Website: macys
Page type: customer-info-address
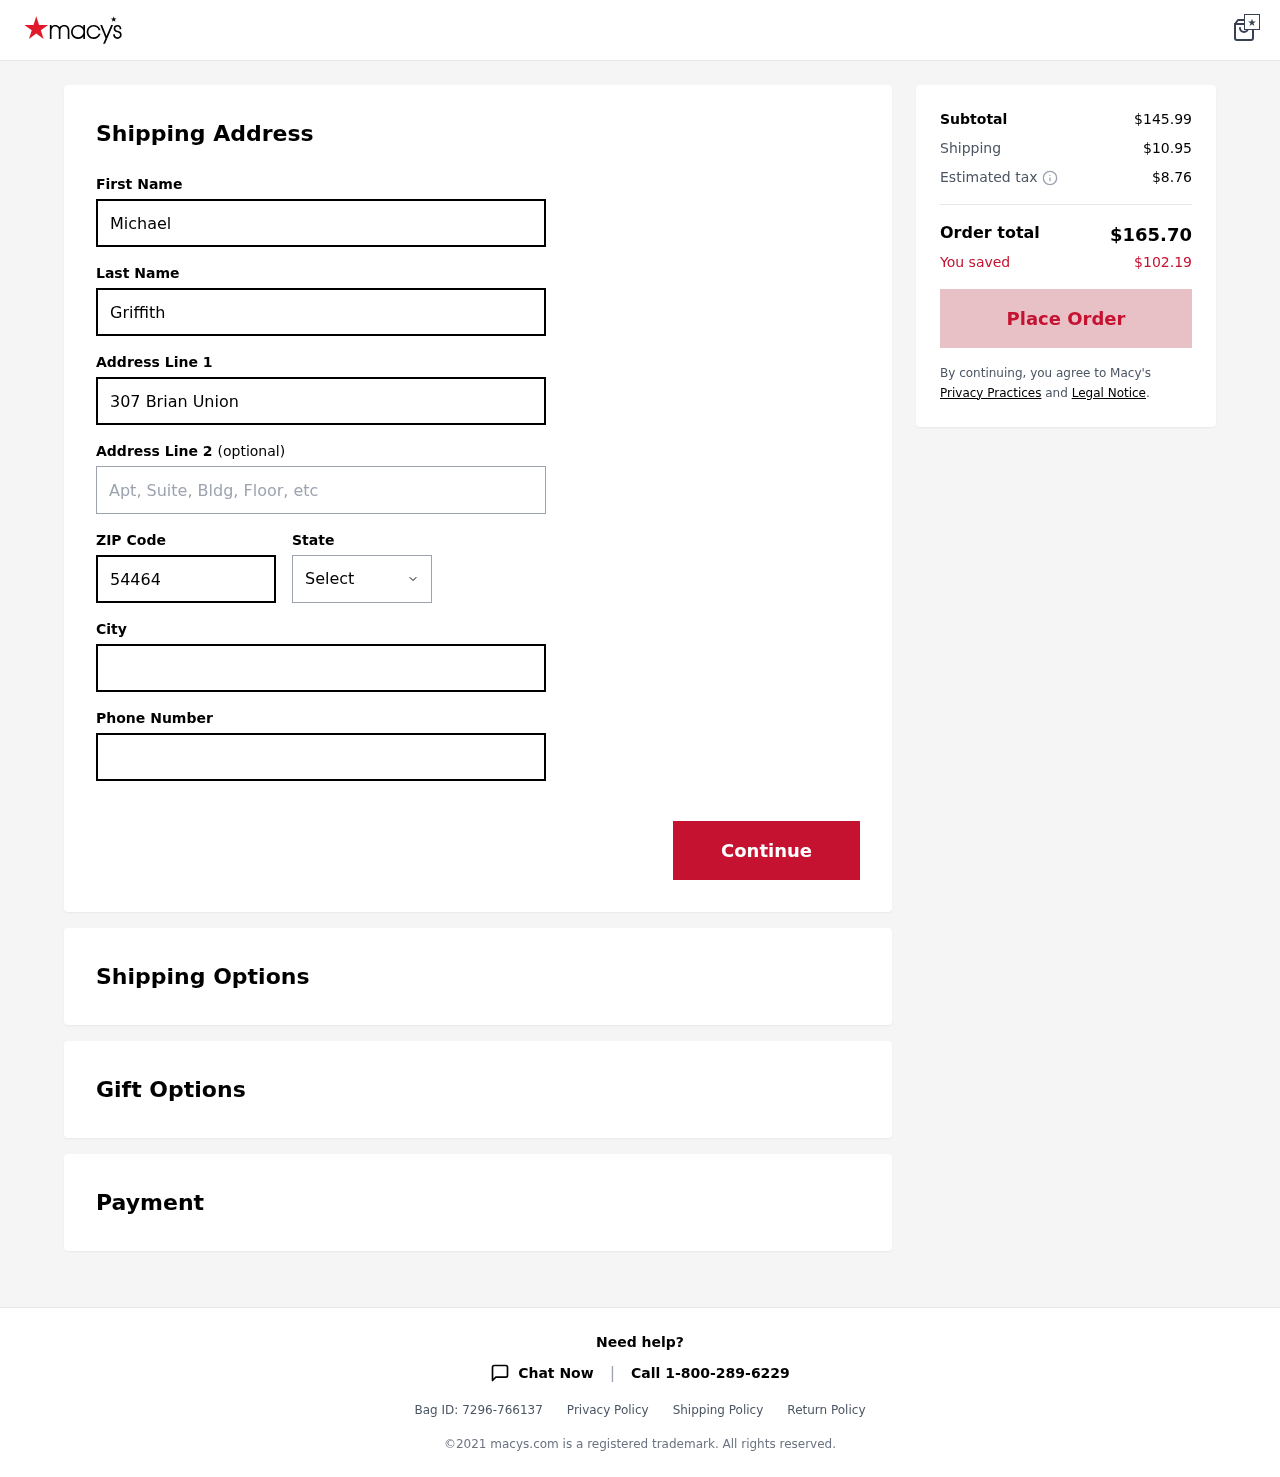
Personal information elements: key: PII_CITY
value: Kristinachester
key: PII_FIRSTNAME
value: Michael
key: PII_LASTNAME
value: Griffith
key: PII_PHONE
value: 9319513660
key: PII_POSTCODE
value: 54464
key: PII_STATE
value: South Carolina
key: PII_STREET
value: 307 Brian Union
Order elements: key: ORDER_SUBTOTAL
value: $145.99
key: ORDER_SHIPPING_COST
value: $10.95
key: ORDER_TAX
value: $8.76
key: ORDER_TOTAL
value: $165.70
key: ORDER_SAVINGS
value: $102.19